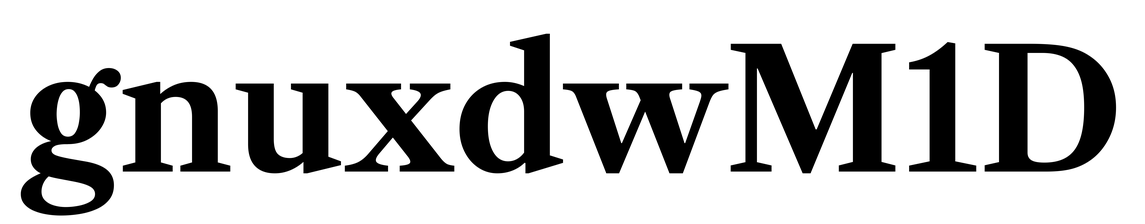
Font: LibreCaslonText_Bold